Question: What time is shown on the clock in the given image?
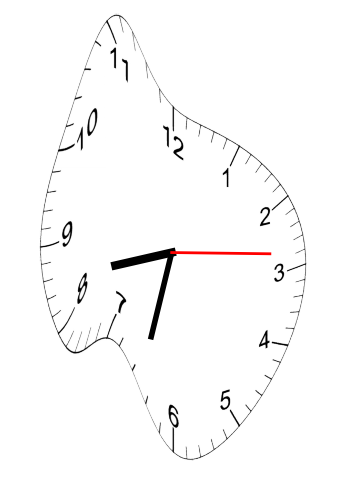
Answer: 08:32:14